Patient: sex M, age 57
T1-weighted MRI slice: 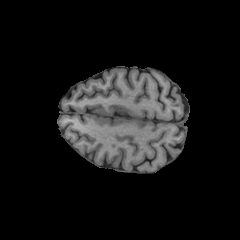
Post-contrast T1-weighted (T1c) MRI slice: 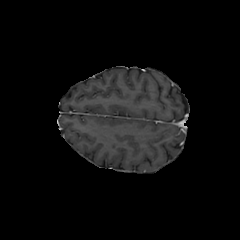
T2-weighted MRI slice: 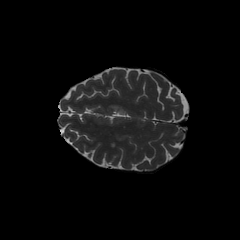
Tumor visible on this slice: no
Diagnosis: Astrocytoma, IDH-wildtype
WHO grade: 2